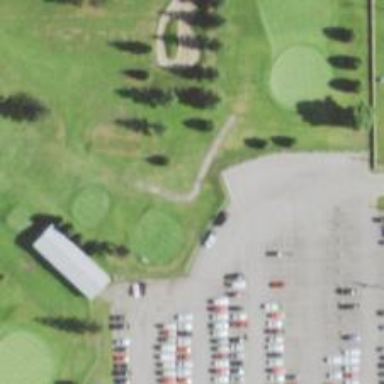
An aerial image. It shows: Well-maintained grade1 path in golf course.